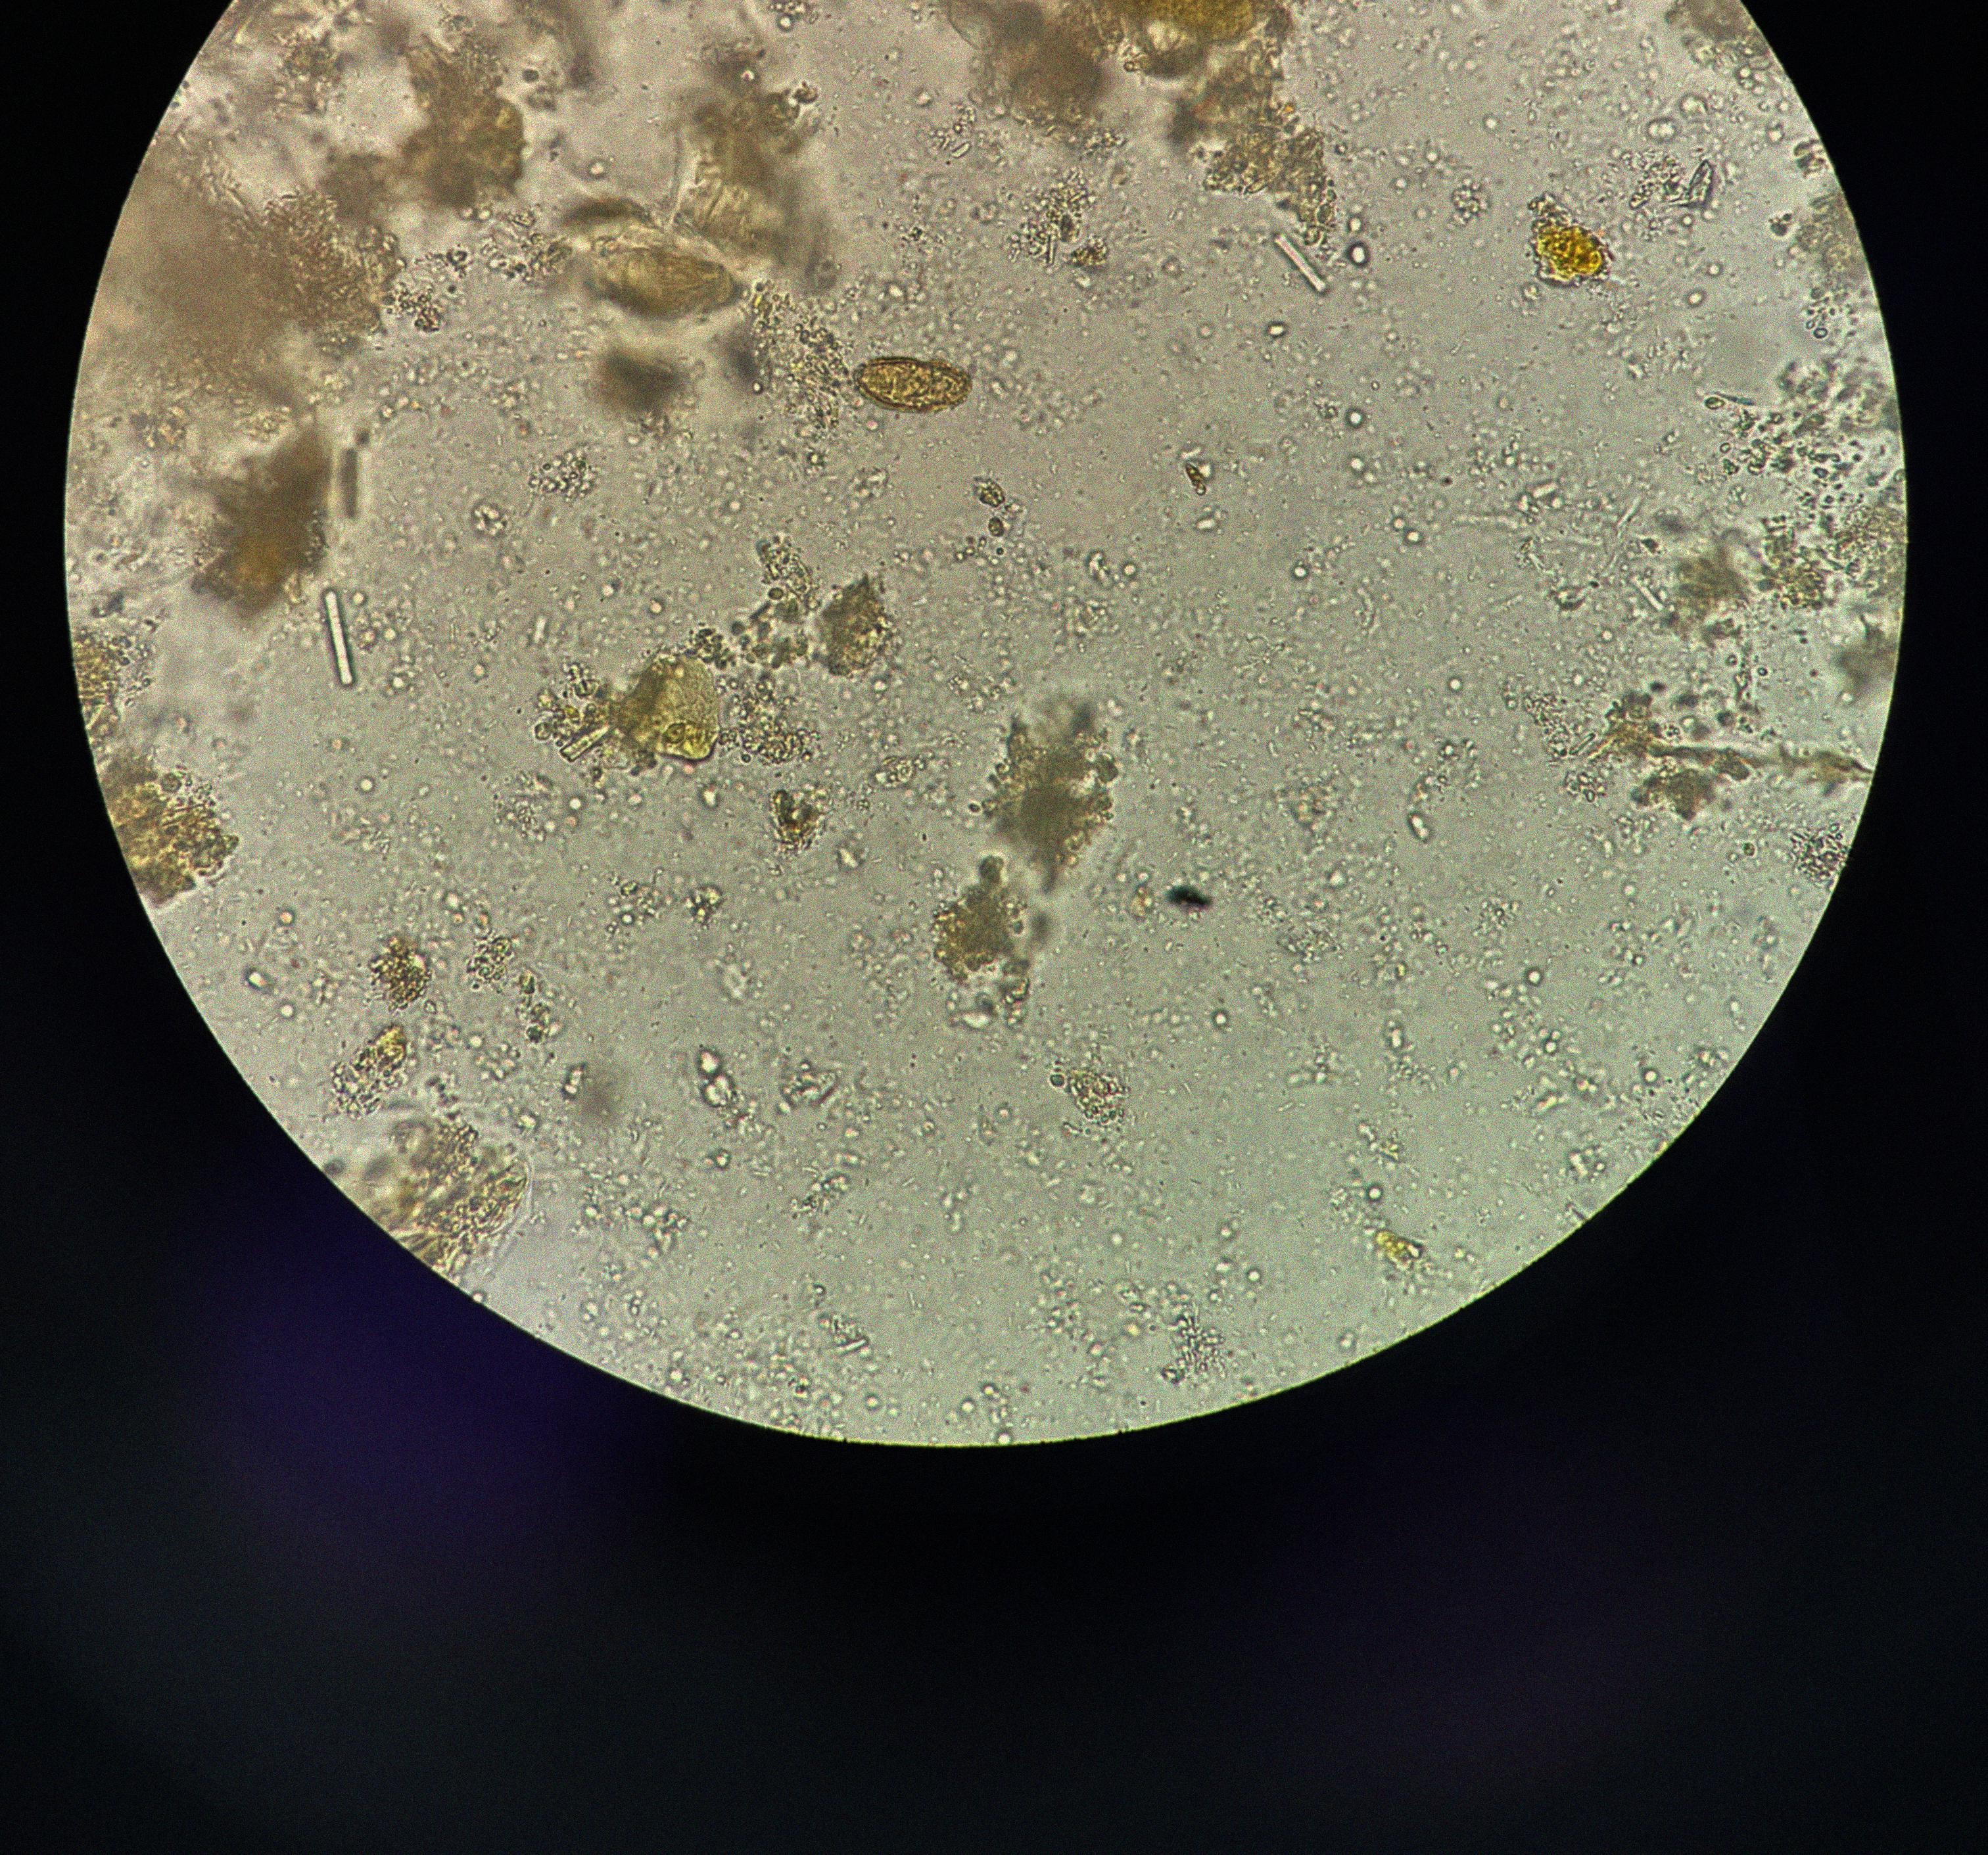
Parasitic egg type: Opisthorchis viverrine